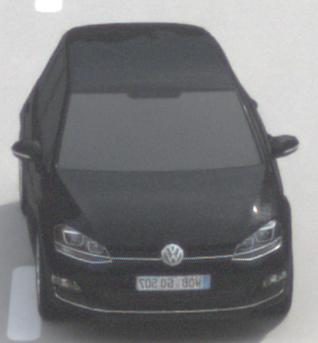
Make: VW
Model: Golf 1.2 TSI BMT
Detailed model: Golf (VII)
Model produced from: 2012/11
Model produced until: 2014/05
Doors: 3
Color: black
Road condition: dry road
Daytime: morning or afternoon
Contrast: low contrast